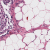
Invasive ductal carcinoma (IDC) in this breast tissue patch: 0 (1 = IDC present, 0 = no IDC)